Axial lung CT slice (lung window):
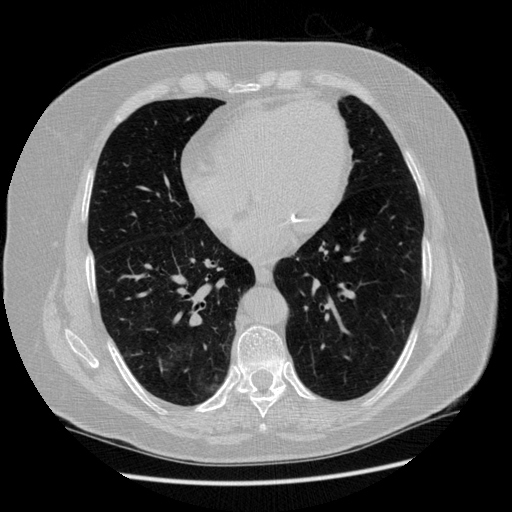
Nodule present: no